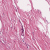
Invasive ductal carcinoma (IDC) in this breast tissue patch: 0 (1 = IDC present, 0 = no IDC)